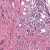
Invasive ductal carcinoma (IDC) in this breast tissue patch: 1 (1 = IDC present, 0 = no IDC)